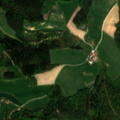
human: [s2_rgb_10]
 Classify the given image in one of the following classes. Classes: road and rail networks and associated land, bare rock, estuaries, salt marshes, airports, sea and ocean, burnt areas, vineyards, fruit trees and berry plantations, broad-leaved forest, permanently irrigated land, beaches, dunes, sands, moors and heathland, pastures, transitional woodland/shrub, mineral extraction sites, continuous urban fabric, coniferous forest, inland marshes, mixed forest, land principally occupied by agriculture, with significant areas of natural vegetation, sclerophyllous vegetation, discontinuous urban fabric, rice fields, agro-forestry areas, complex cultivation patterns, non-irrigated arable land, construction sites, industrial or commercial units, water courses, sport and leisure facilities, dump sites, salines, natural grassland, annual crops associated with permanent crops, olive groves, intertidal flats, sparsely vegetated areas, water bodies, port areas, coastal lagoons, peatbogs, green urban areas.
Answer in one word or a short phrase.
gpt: discontinuous urban fabric, non-irrigated arable land, complex cultivation patterns, mixed forest